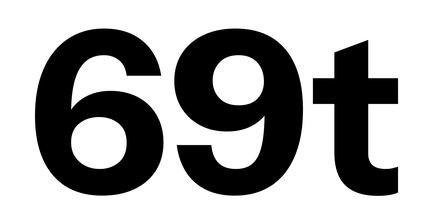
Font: InstrumentSans_Bold